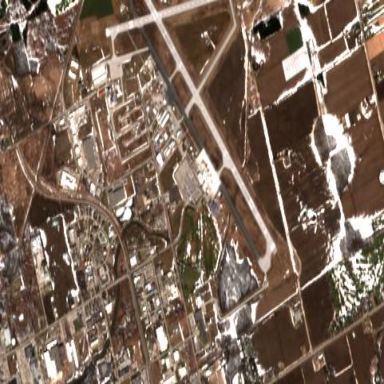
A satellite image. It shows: Runway.